Question: In the Contacts App, when you scroll through your address book, the letter seems to stay above that section. This picture is taken as I switch through P and Q contacts
How is this done? I thought this was default behavior but I realized after implementing my section headers it is not. Any thoughts? Thanks!
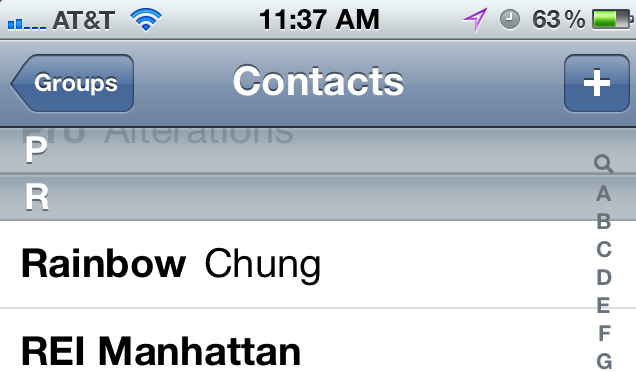
Answer: The behavior you described is the default for a 'UITableView' that has style 'UITableViewStylePlain'. If you have 'UITableViewStyleGrouped', this will not occur.